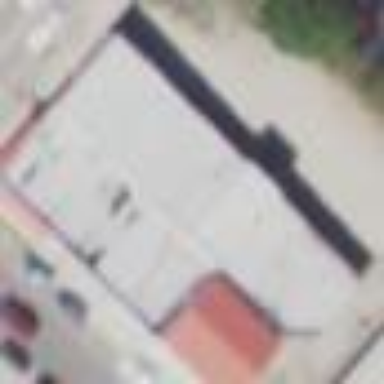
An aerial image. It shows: Commercial building.